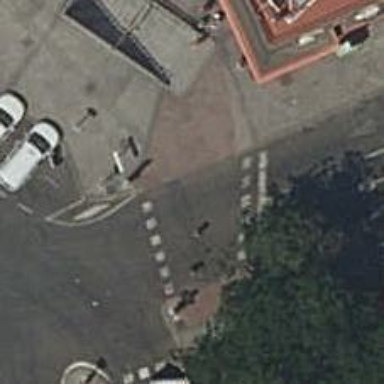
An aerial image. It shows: Footway made of paving stones.